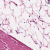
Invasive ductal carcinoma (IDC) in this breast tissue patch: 0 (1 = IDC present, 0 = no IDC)